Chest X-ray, PA view. Patient: 66 years old, sex M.
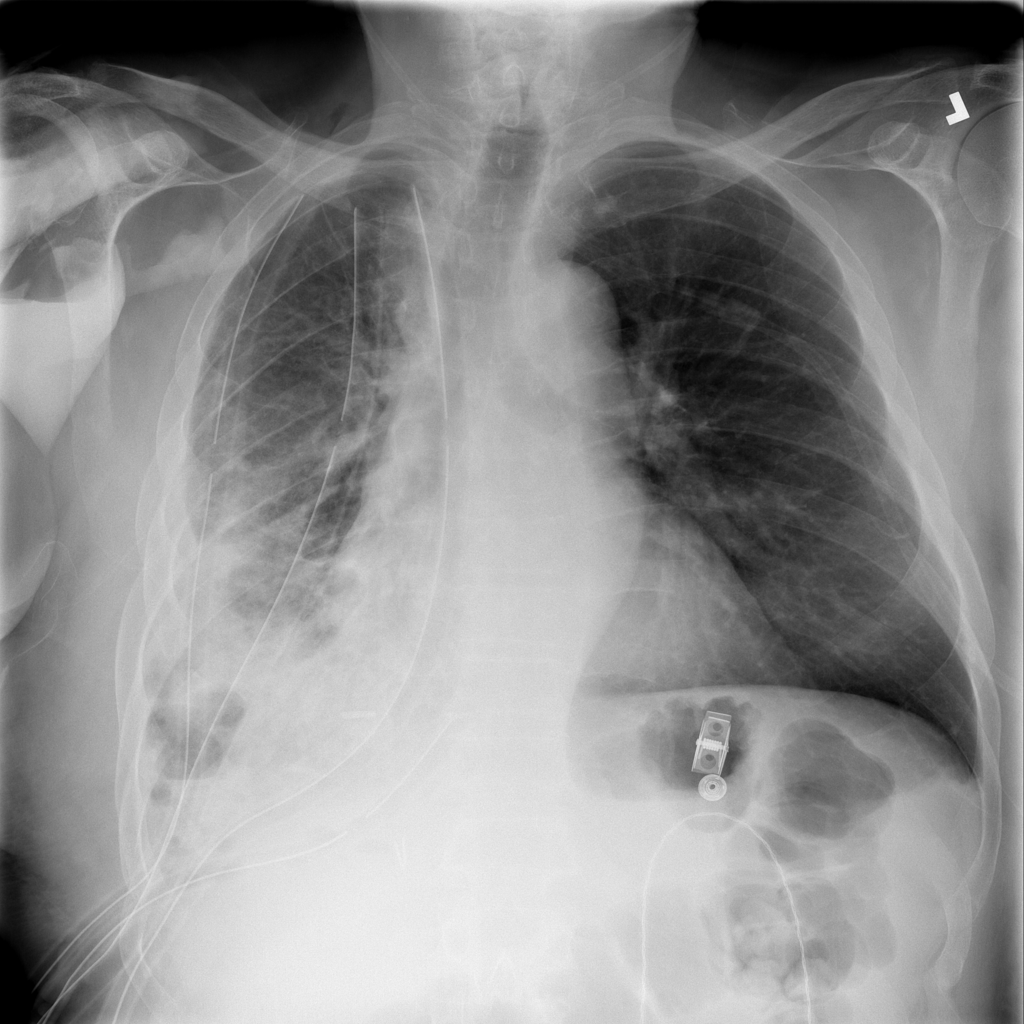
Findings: Effusion, Infiltration